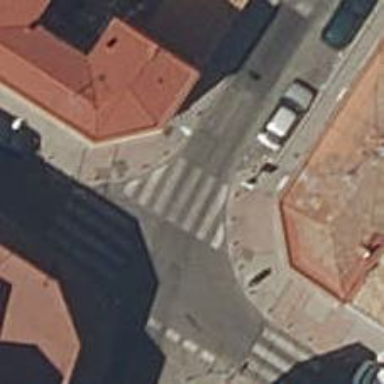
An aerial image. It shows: Marked road crossing.